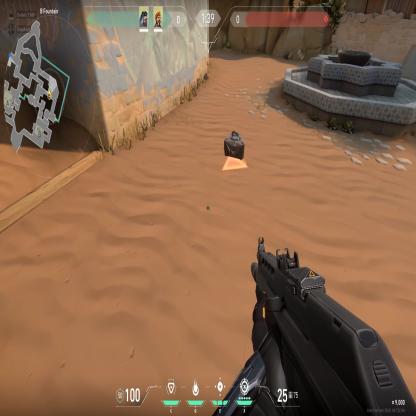
Label: dropped spike